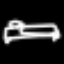
Label: bed